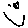
Label: smiley face